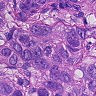
Metastatic tissue present: yes